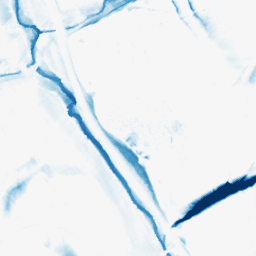
Category: morphological
Decomposition family: morphological_diamond
Decomposition parameters: operation: closing
radius: 15
Upsampling method: bicubic_3x
Upsampling parameters: scale: 3
Upsampling scale: 3